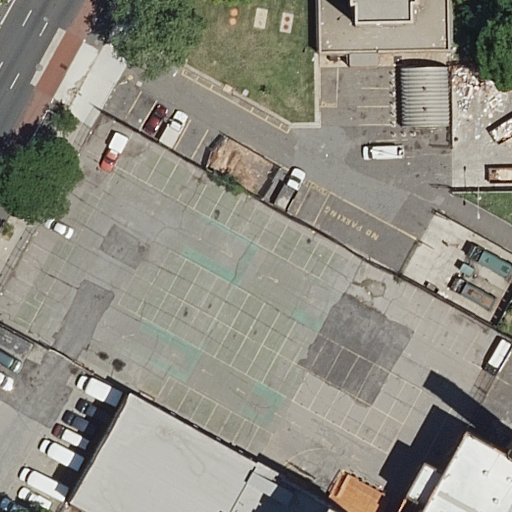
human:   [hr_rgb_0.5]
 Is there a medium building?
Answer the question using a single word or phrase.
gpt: yes

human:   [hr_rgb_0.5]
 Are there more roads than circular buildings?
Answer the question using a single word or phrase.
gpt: yes

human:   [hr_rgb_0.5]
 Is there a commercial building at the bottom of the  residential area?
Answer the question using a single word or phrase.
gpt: no

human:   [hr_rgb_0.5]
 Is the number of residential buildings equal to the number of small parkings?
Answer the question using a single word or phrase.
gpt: no

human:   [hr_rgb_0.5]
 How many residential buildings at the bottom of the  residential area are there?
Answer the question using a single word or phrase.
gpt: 3

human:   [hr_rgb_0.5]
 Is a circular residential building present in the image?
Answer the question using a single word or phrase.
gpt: no

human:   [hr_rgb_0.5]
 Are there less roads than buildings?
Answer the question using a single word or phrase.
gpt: no

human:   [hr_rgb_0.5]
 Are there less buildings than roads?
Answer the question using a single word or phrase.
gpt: no

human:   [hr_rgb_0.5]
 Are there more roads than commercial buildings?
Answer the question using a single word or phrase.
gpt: yes

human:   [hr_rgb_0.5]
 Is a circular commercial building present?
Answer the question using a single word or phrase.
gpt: no

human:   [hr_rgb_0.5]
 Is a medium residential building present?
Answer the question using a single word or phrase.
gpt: yes

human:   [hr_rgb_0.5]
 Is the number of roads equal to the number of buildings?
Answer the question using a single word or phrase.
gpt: yes

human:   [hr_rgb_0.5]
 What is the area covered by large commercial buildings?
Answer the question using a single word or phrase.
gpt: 0m2

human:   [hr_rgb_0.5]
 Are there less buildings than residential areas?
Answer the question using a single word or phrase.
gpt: no

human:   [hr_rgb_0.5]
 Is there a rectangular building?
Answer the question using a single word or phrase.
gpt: yes

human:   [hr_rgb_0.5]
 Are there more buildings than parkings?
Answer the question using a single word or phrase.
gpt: yes

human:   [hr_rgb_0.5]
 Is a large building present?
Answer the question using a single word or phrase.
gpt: no

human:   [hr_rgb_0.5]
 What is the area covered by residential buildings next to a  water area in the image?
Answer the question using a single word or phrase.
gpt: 0m2

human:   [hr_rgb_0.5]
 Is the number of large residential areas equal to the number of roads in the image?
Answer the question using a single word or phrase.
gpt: no

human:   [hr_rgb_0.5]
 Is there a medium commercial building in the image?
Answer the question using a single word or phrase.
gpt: no

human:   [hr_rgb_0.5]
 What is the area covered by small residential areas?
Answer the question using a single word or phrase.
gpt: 0m2

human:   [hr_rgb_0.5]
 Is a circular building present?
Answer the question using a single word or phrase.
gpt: no

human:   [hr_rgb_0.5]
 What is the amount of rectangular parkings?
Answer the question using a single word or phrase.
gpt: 1

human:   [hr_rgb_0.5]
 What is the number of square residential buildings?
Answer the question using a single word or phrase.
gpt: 0

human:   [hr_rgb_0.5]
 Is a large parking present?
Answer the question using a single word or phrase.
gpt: no

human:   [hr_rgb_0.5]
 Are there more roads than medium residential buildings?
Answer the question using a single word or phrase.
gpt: no

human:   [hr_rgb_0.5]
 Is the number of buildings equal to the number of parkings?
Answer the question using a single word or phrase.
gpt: no

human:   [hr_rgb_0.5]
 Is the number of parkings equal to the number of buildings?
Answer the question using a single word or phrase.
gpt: no

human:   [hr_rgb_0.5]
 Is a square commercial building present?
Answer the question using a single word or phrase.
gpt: no

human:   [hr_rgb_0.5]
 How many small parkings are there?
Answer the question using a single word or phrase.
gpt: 1

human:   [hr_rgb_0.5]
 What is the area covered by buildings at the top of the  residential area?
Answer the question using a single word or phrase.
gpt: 0m2

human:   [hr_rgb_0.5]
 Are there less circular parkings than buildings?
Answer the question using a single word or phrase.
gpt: yes

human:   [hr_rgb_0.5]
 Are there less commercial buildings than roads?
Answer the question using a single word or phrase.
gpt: yes

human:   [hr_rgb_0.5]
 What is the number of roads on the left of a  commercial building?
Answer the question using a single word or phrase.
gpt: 0

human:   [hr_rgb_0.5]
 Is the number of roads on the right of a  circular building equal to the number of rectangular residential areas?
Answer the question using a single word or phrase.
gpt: no

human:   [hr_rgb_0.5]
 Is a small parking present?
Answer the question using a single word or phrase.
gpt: yes